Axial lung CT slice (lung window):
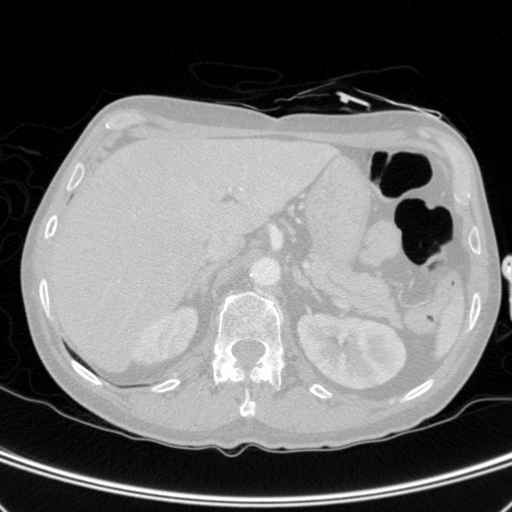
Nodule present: no